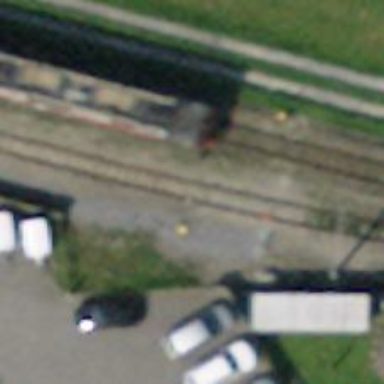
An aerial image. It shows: Narrow-gauge railway siding with electrified contact lines. It has one track.